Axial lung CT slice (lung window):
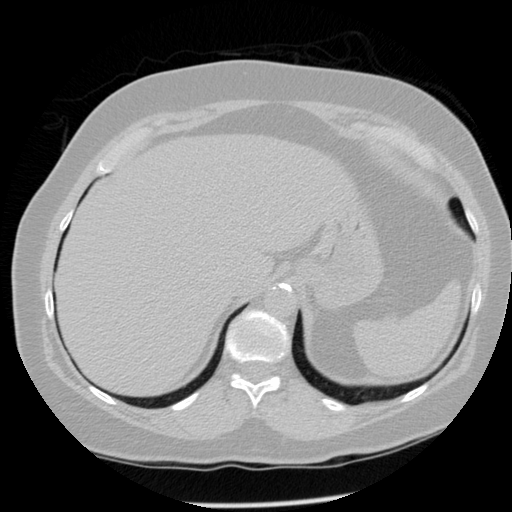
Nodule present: no